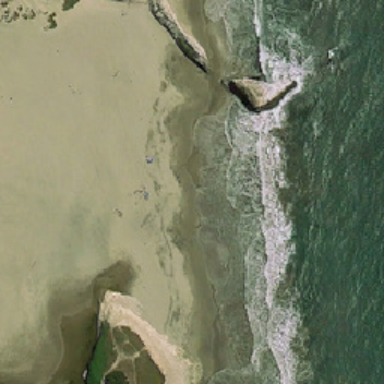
There are rocks on the beach .